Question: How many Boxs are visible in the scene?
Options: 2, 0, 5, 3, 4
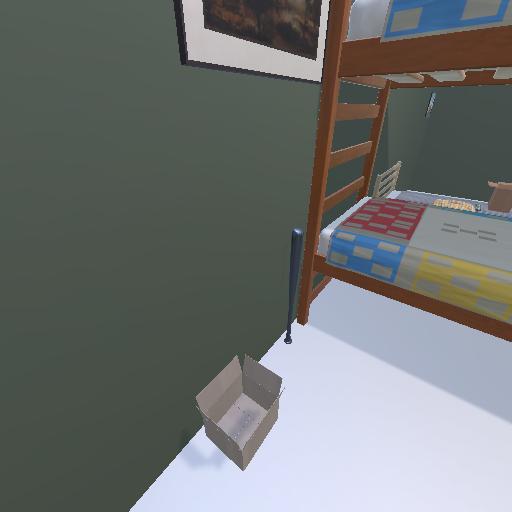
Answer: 2